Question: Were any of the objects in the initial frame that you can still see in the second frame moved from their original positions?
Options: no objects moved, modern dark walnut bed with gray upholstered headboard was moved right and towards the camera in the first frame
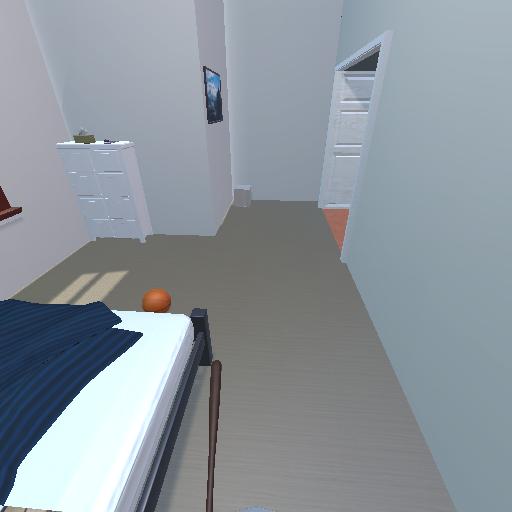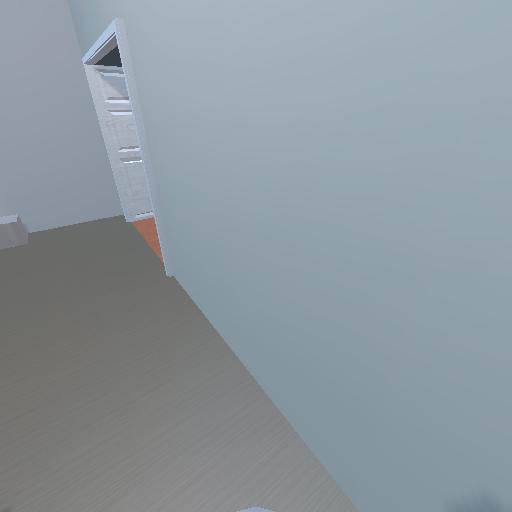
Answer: no objects moved